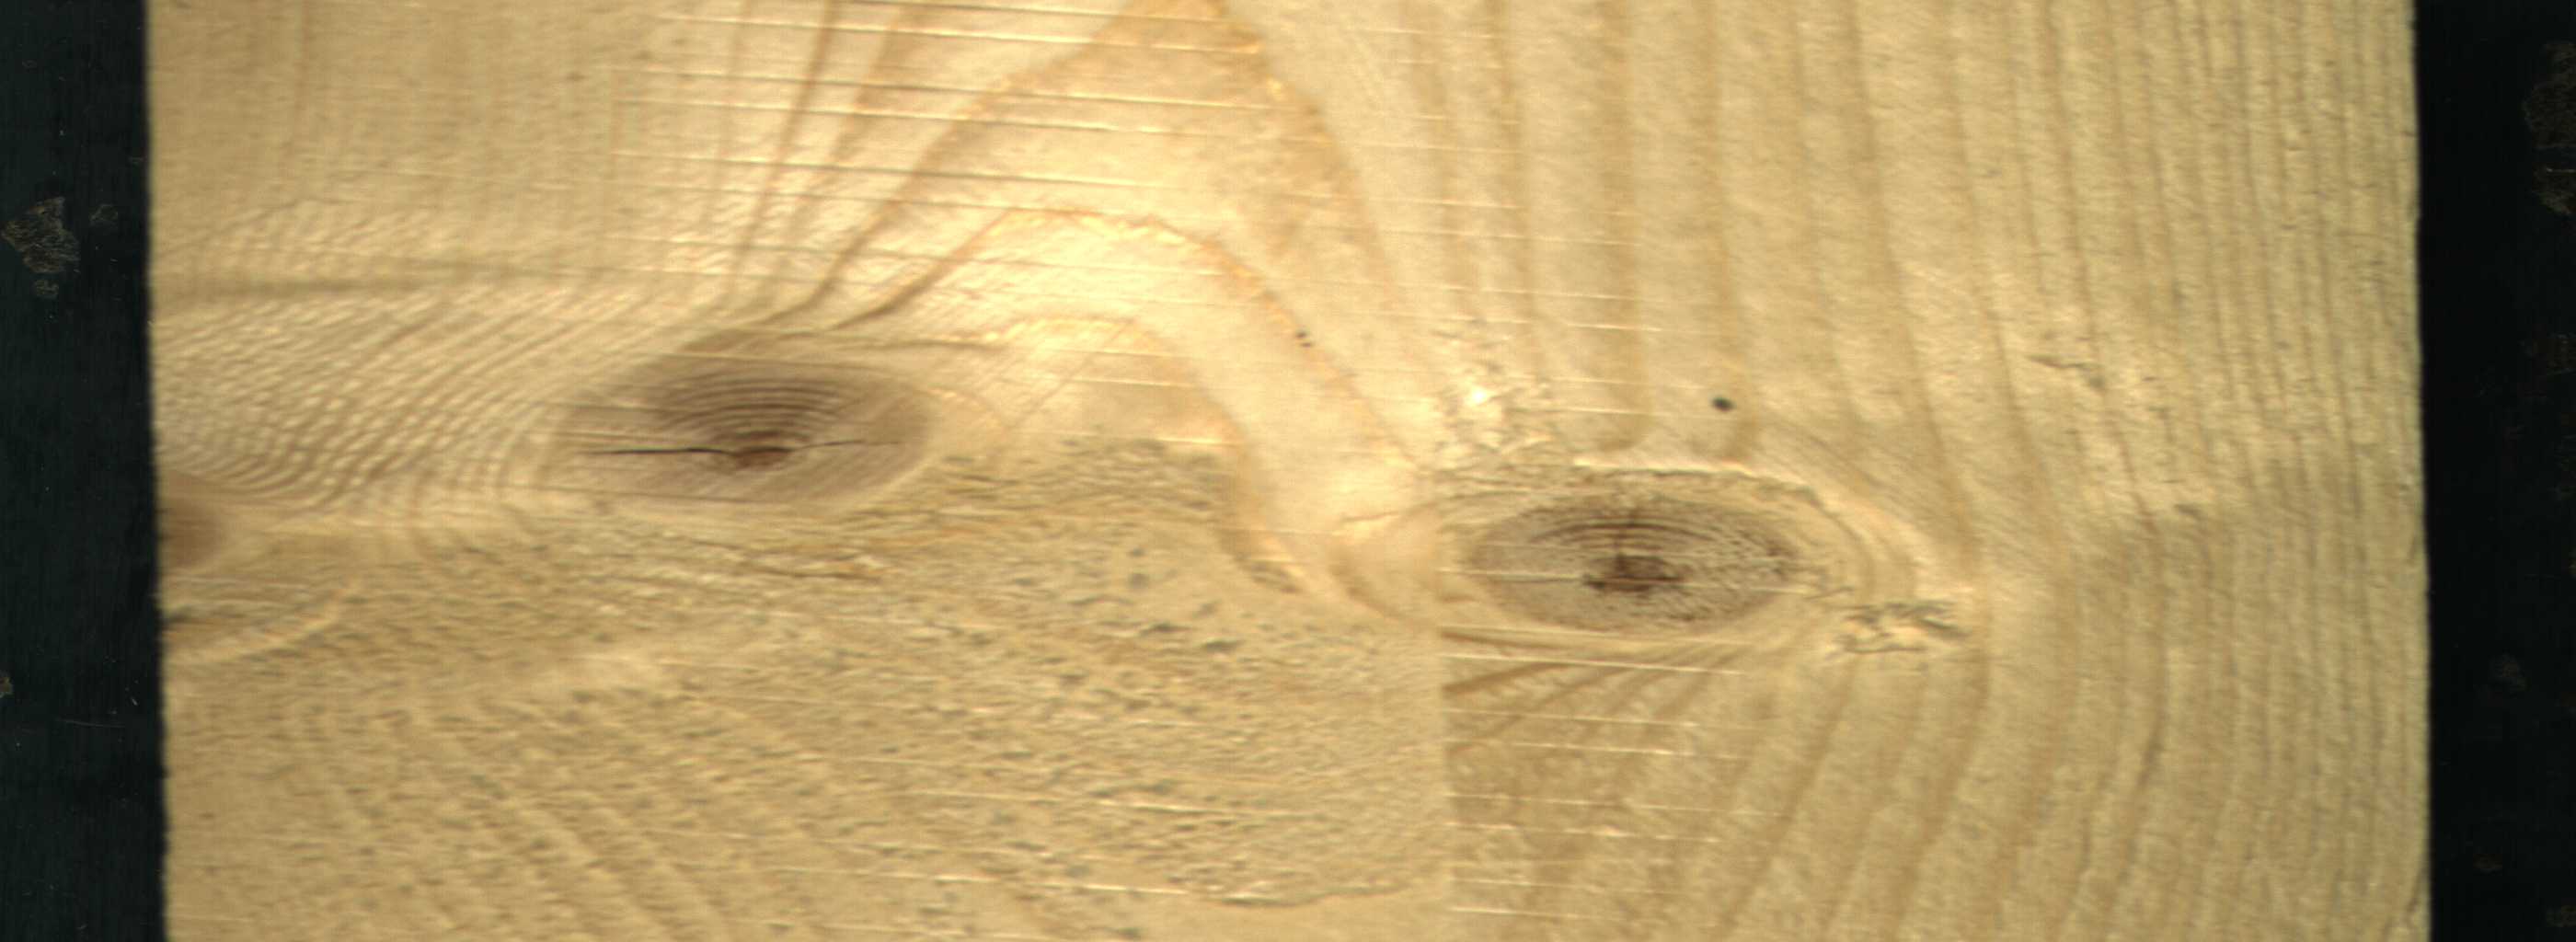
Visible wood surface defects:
knot_with_crack
knot_with_crack
Live_Knot